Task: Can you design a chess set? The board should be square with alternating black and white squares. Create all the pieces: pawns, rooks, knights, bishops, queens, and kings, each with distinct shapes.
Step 2326:
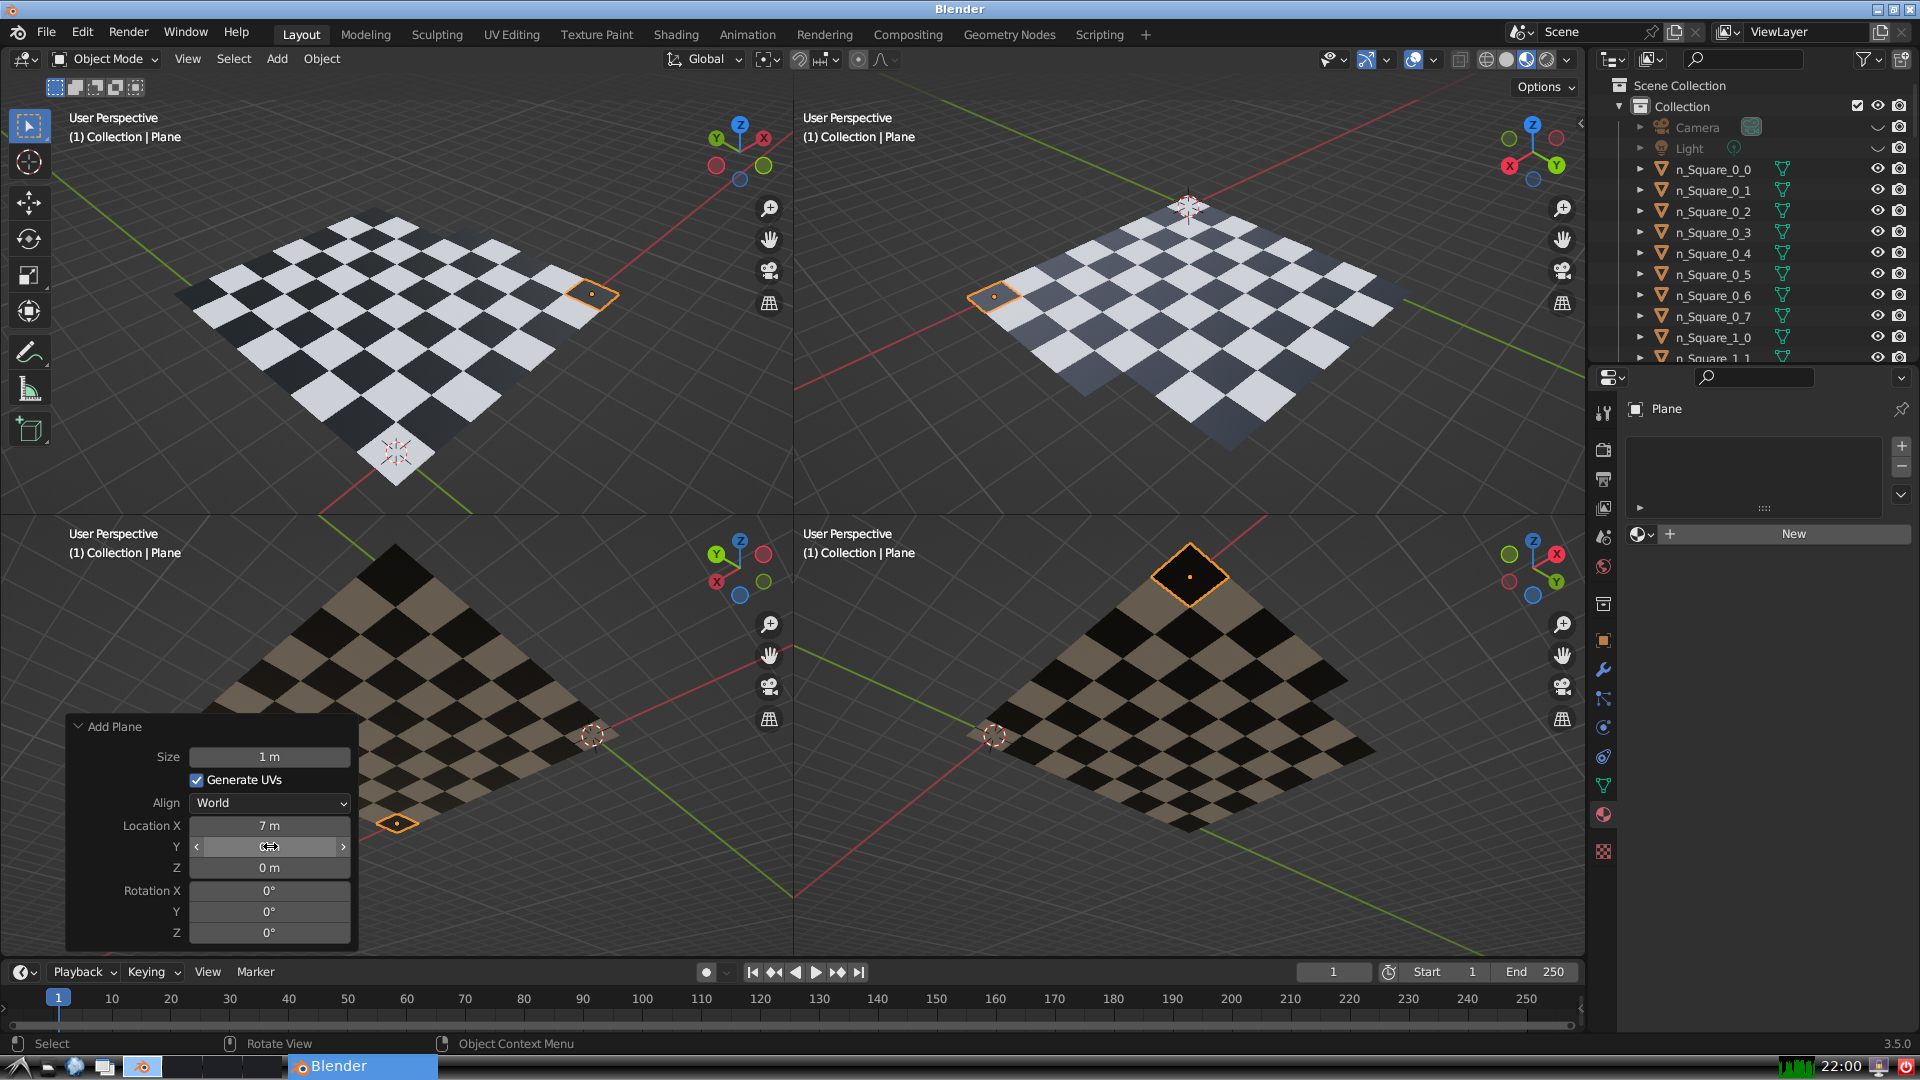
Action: click: no